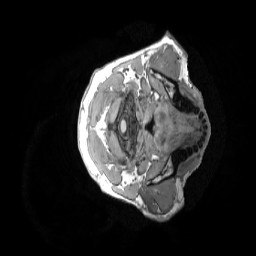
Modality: T1w
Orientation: axial
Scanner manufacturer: siemens
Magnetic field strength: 3 T
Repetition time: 2.3 s
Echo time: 0.0033 s